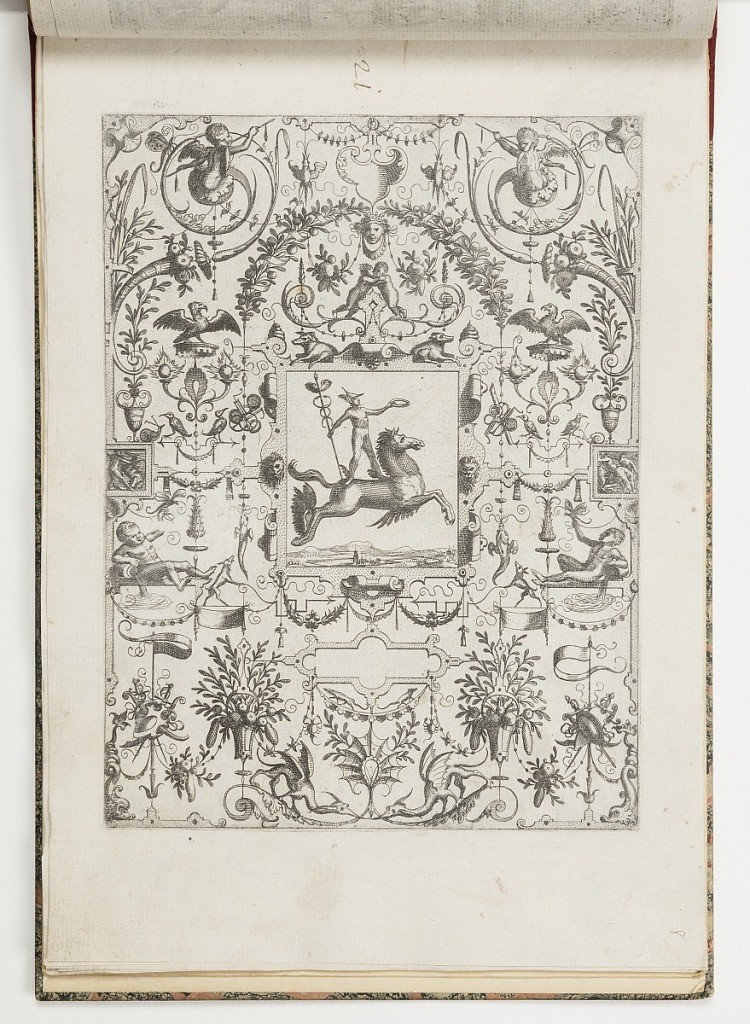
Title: Plate 21, from Grotteßco in diverßche manieren (Various Grotesques)
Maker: Hans Vredeman de Vries, Dutch, 1527 - ca. 1606
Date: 1564
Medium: Etching on laid paper
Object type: Print
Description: Grotesque panel. In center, Mercury stands on a Pegasus.